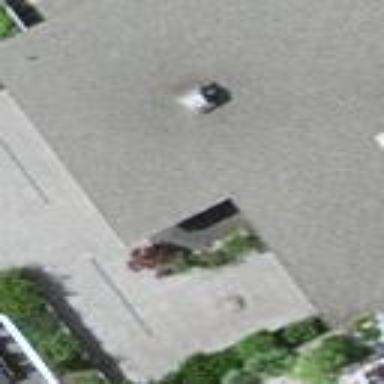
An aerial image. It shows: Terrace building.